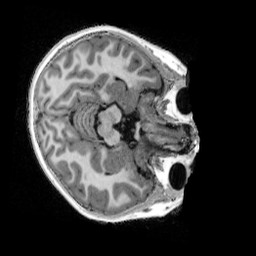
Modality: UNIT1_denoised
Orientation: axial
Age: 10
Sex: female
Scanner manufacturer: siemens
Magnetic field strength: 3 T
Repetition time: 4 s
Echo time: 0.00303 s